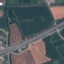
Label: Highway